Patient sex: F
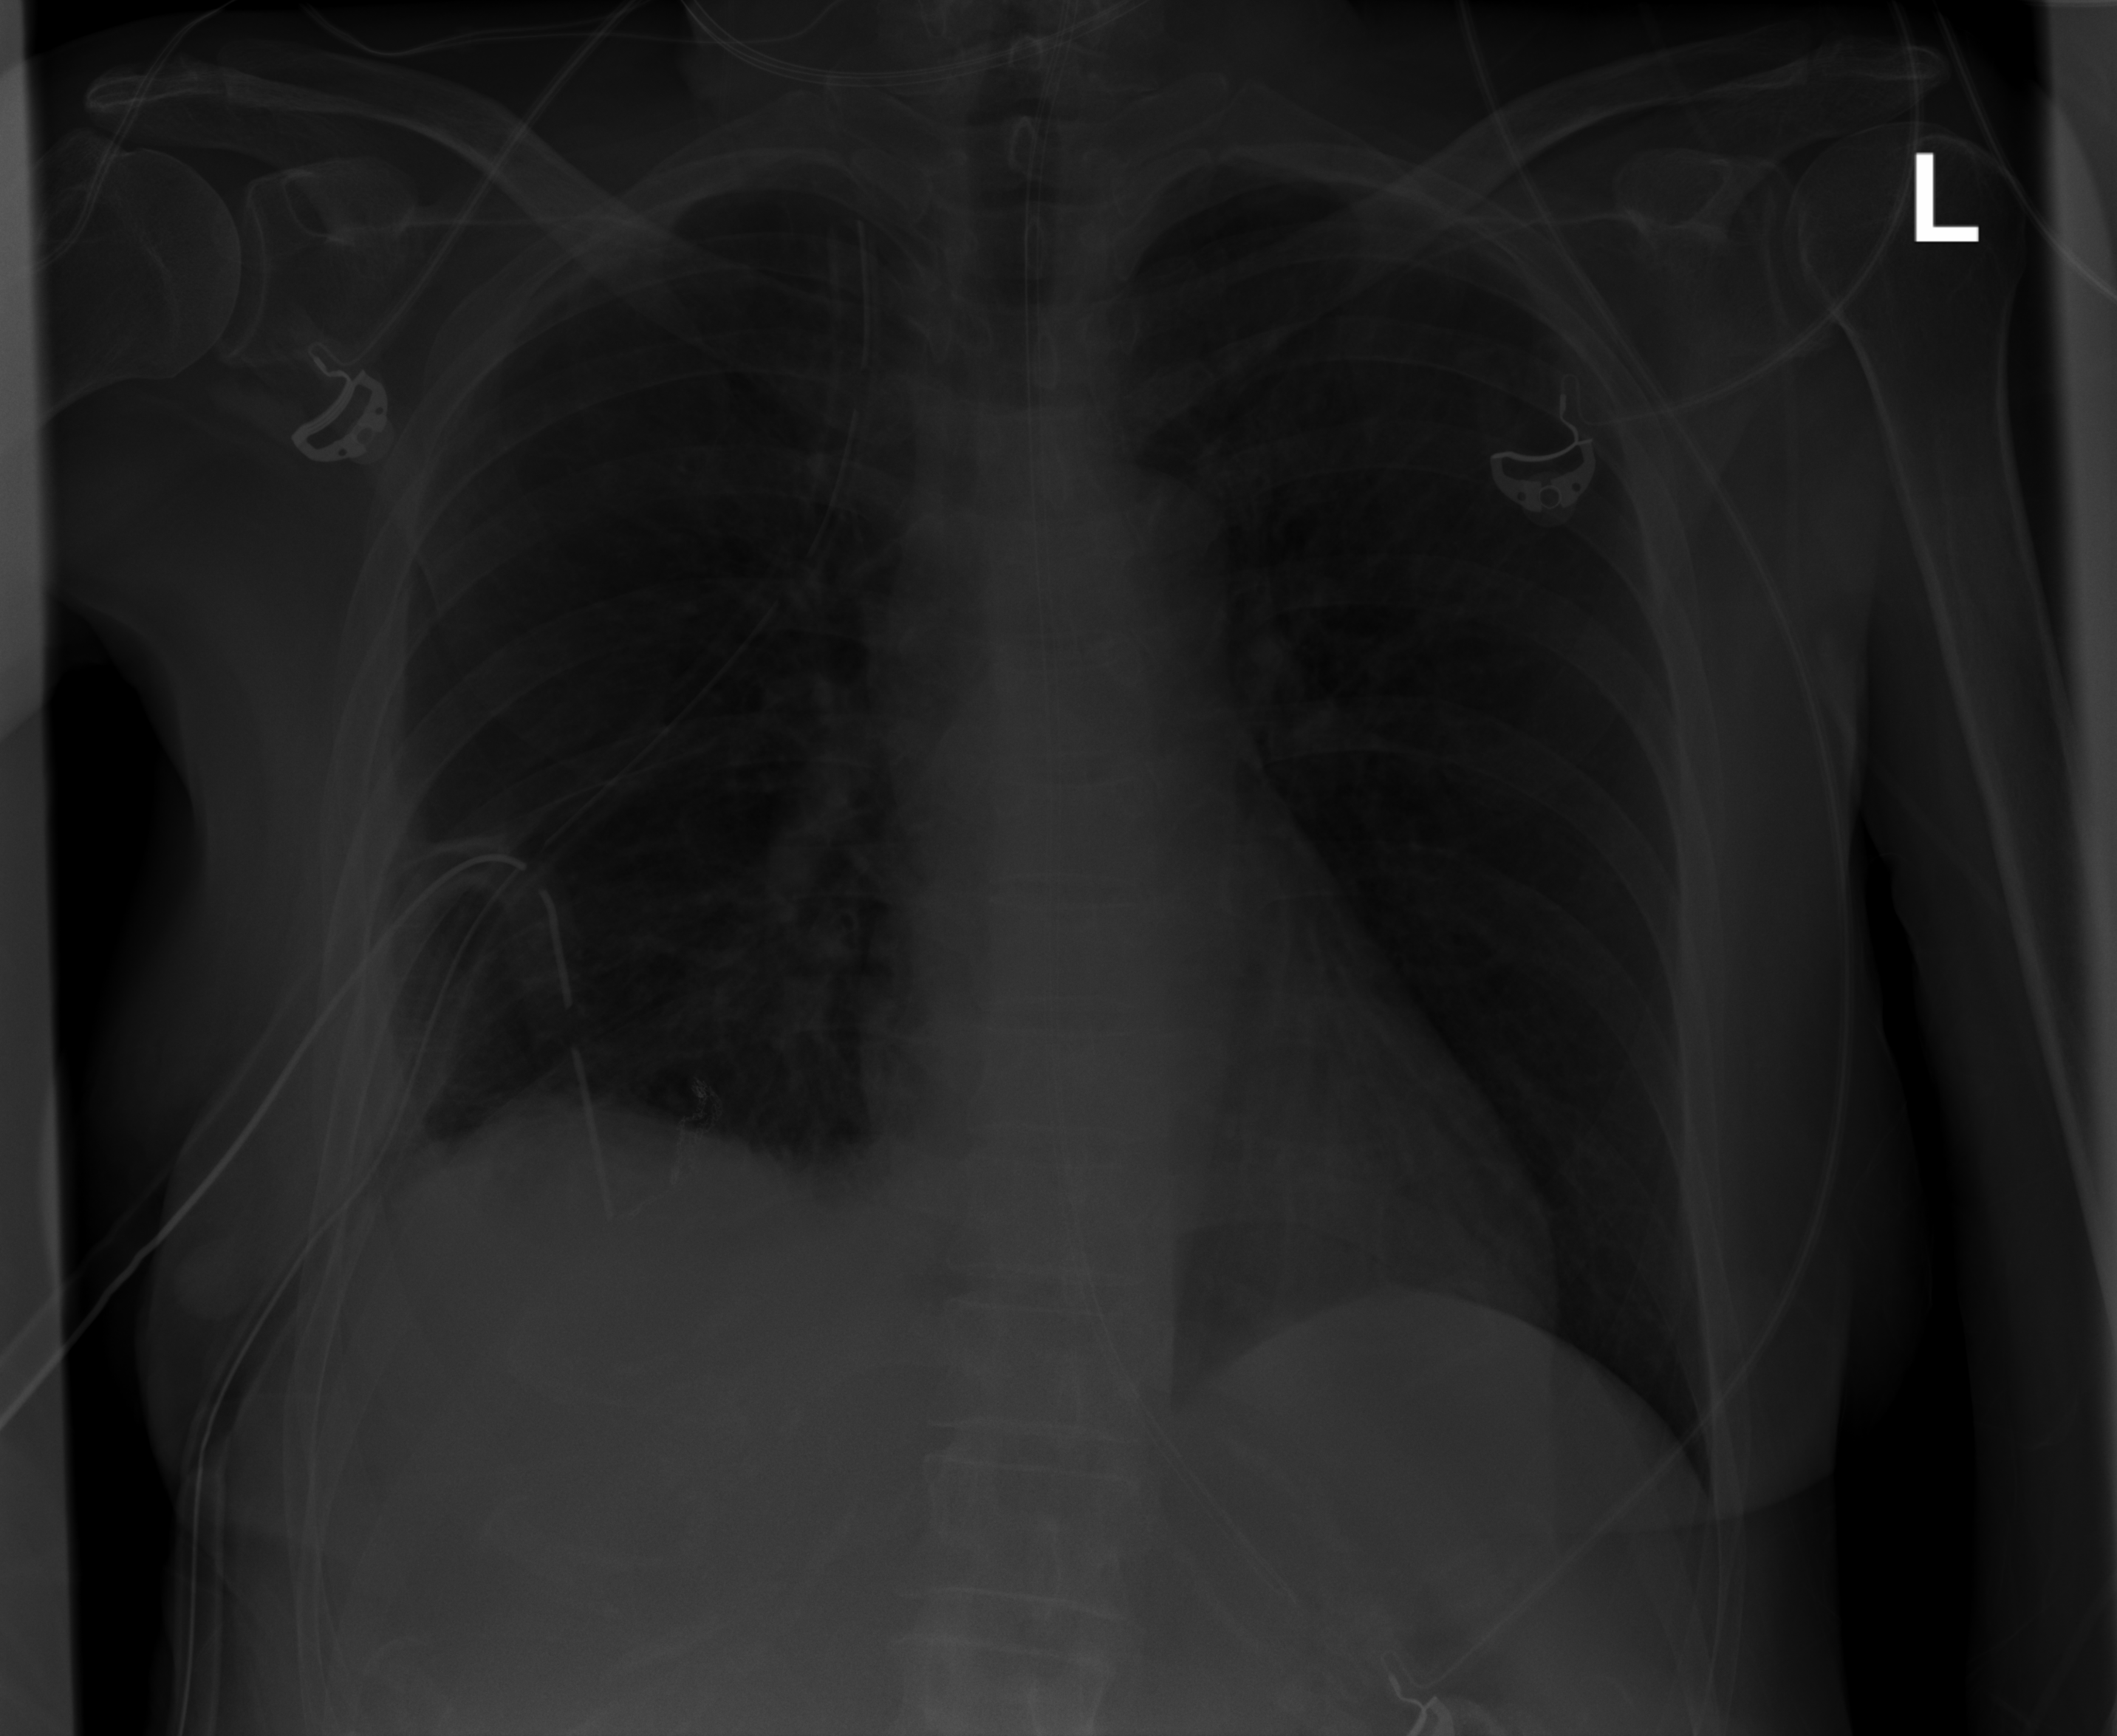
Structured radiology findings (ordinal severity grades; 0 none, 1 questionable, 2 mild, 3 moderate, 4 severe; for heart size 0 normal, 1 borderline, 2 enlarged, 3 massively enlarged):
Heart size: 0
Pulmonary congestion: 0
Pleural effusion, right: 2
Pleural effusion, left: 0
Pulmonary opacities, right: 0
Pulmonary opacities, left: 0
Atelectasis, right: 2
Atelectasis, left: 0